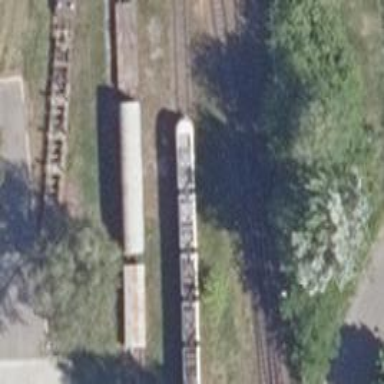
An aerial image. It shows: Railway siding with rails.